Interaction volume radius: 5 \u00c5
Interaction volume height: 40 \u00c5
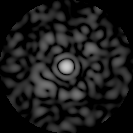
Disorder parameter: 0.8367